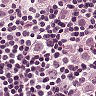
Metastatic tissue present: yes